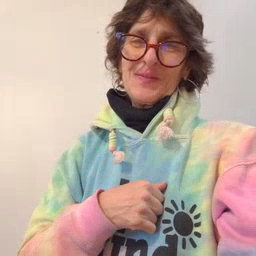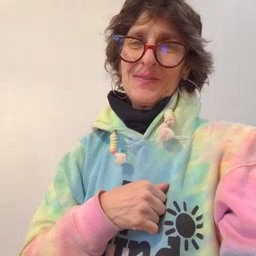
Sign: cute